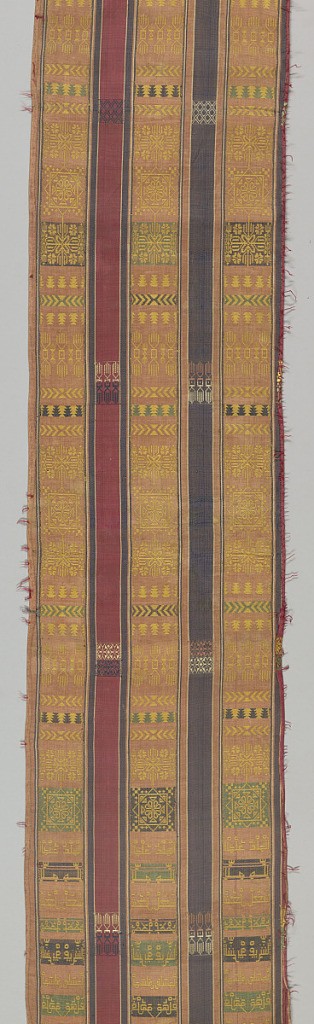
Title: Band or sash
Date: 18th century
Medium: silk Technique: plain weave with supplementary weft
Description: Stripes in gold, blue and red with geometric designs and decorative script.